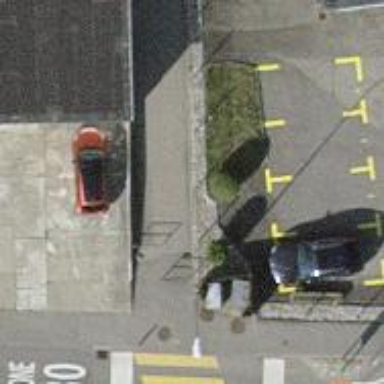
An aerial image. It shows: Double cycle barrier.